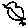
Label: bird